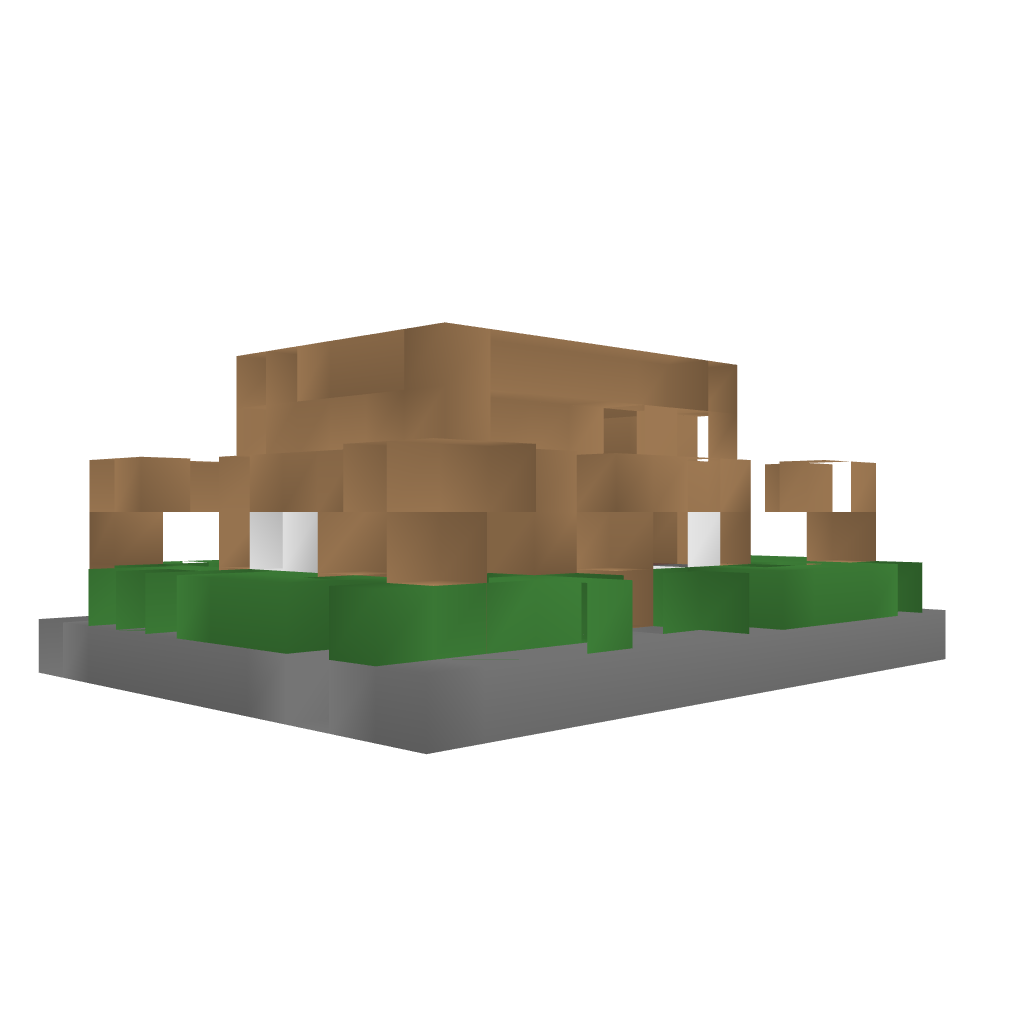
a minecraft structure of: Basic Cottage bad low quality